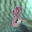
Label: 8